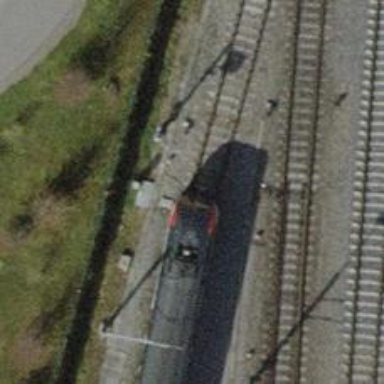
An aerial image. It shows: Siding railway track with electrified contact line.